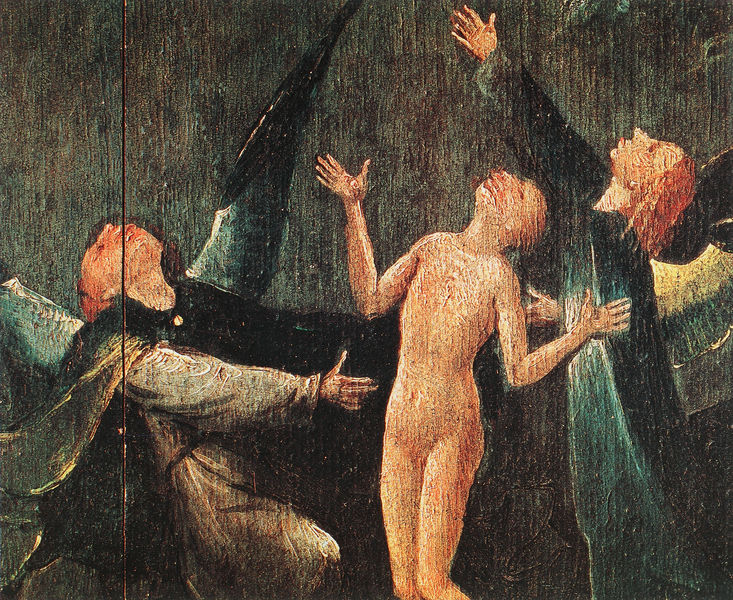
Titel: Aufstieg der Seligen
Künstler: Hieronymus Bosch
Institution: Venedig, Palazzo Ducale
Schlagwörter: akt, blau, dunkel, flügel, gemälde, mann, nackt, weiß, frauen, grün, frau, grau, holz, schwarz, malerei, arme, gesicht, inkarnat, tod, gesten, hände, öl, haare, mantel, kind, traurig, engel, düster, figuren, detail, bretter, oben, stilisiert, beten, sterben, hölle, jüngstes gericht, leid, flehen, struktur, fresko, nahansicht, geflügelt, schrei, gestreckt, seele, auferstehung, riss, spalt, kummer, bosch, flehend, schnitzung, sünder, hieronymus bosch, auffahren, aufsehen, nahansichtig, verzwieflung, mord$¨